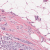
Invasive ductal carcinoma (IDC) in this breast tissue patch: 1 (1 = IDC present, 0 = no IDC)